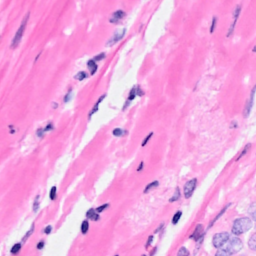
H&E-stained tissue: Breast